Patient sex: M
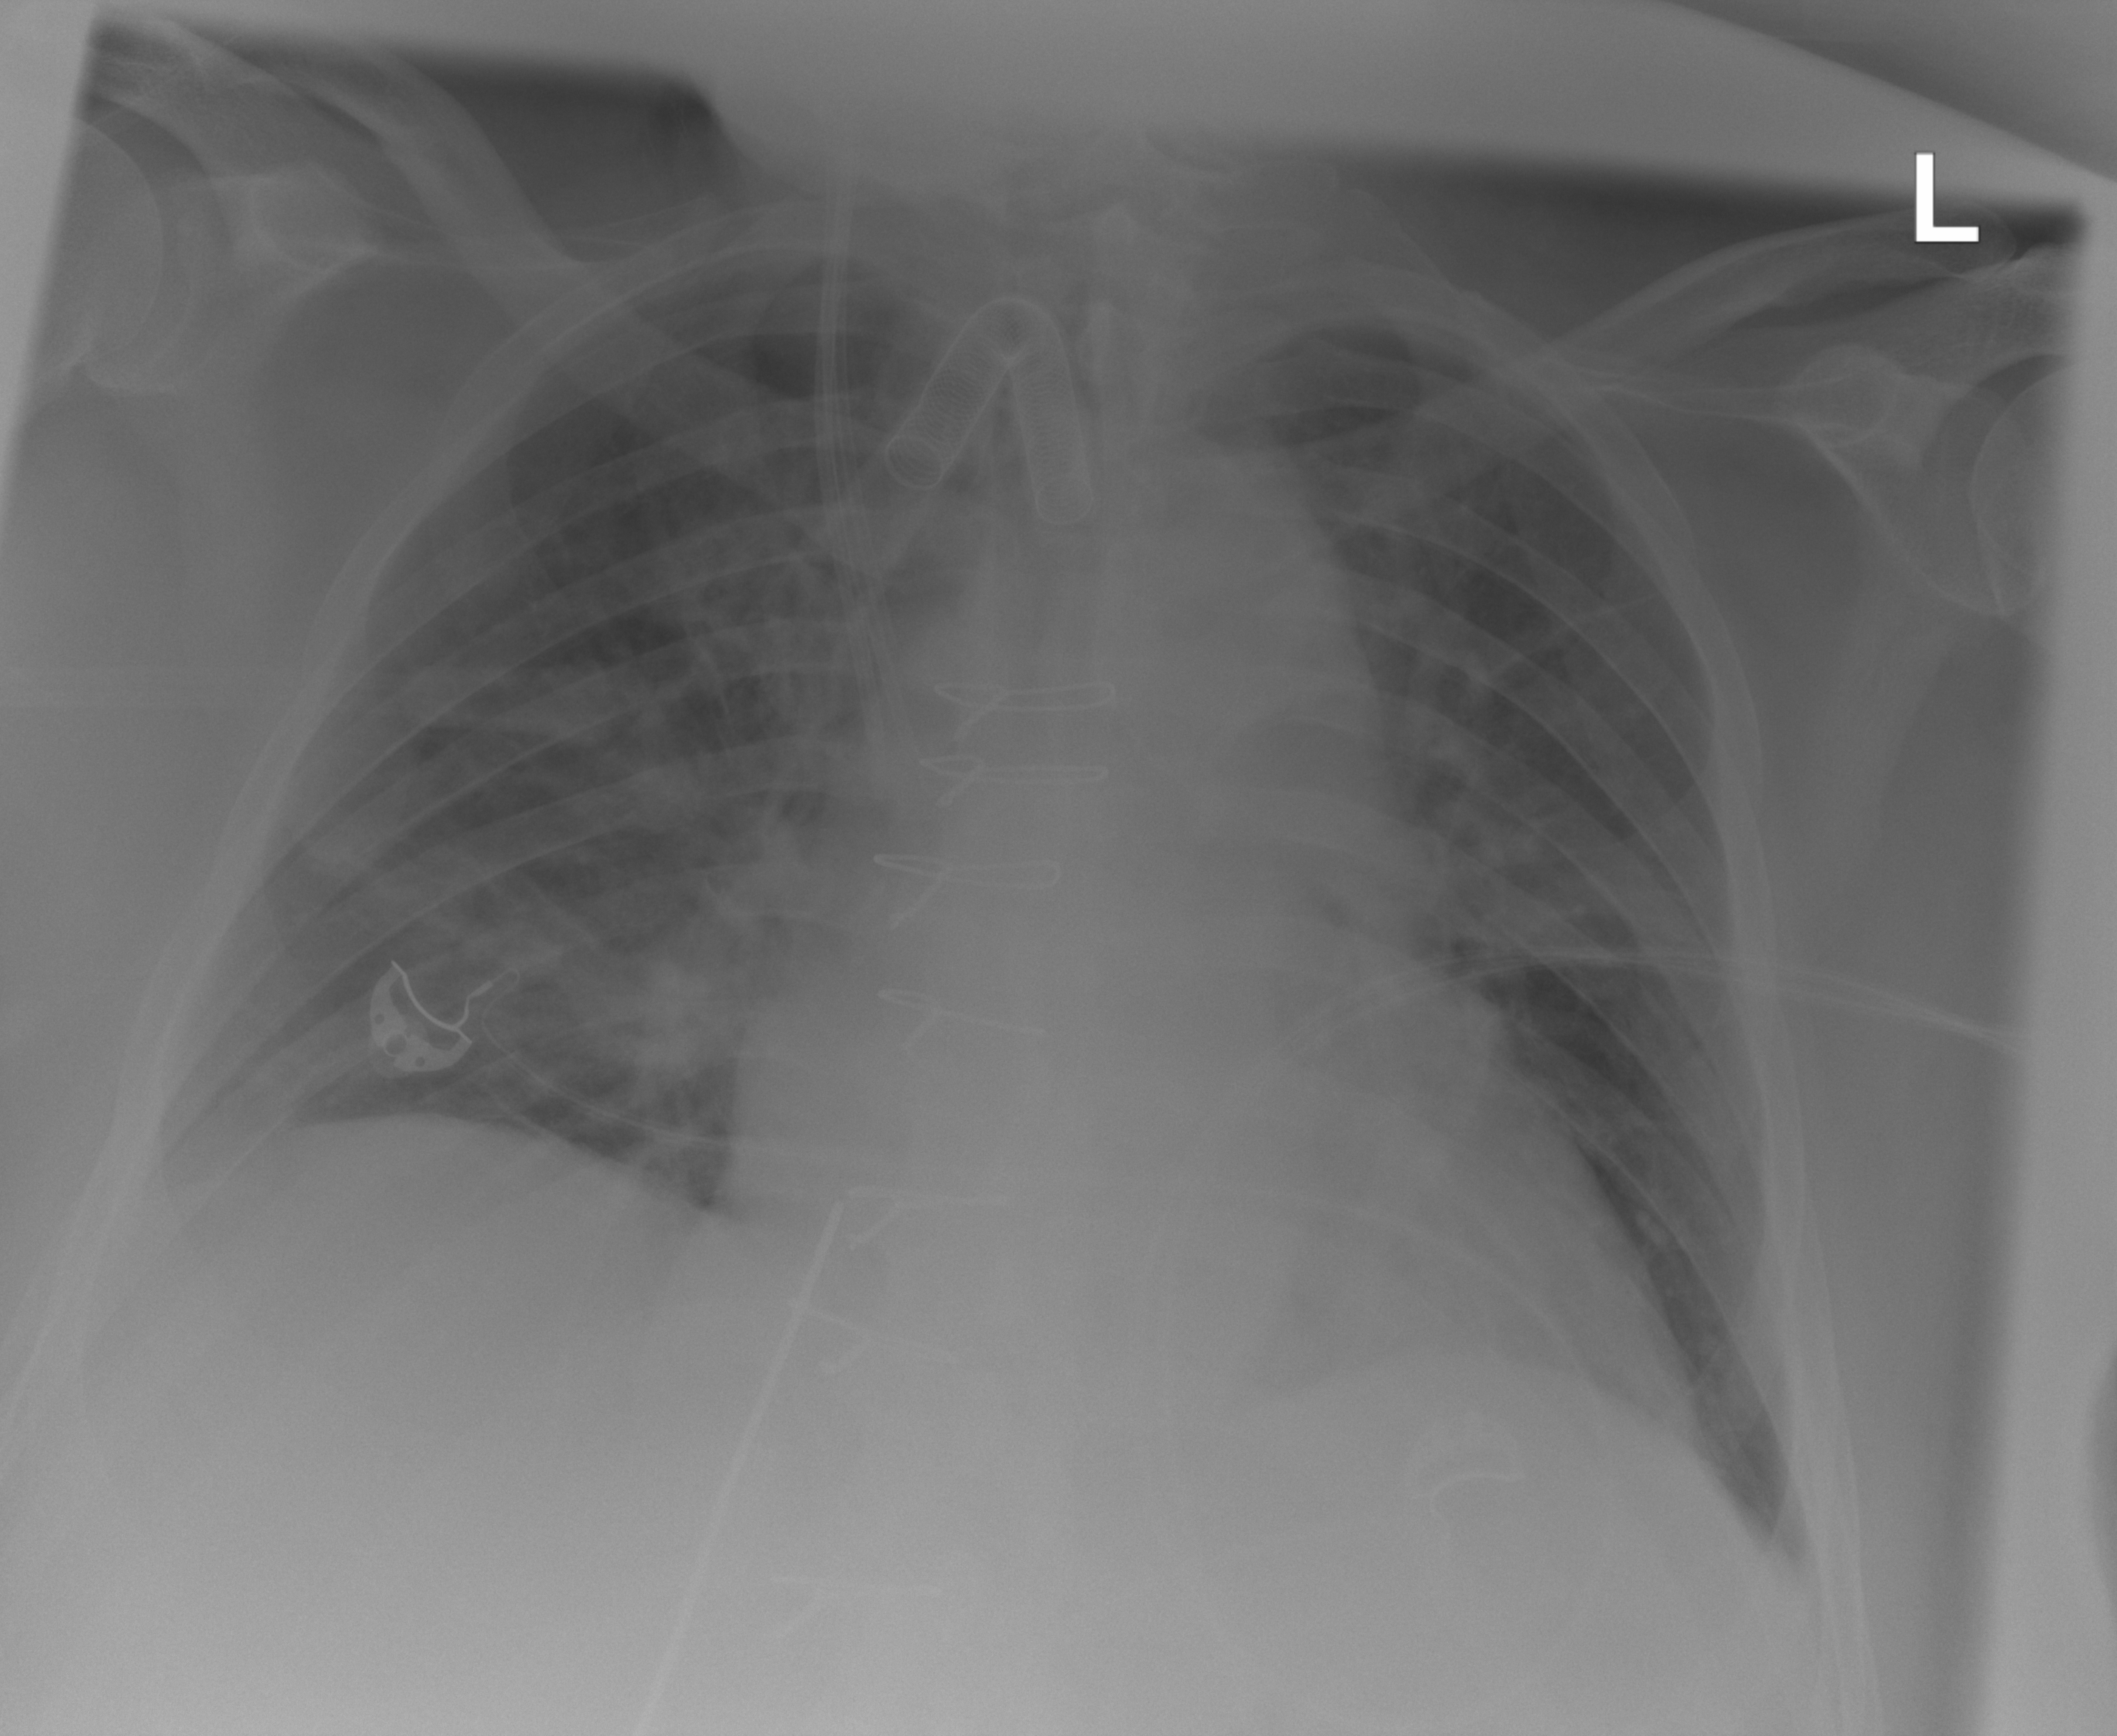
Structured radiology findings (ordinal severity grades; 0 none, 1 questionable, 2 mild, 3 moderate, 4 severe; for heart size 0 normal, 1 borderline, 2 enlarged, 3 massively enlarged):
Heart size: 2
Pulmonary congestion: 2
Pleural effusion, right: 0
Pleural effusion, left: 0
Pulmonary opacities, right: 0
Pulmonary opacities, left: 0
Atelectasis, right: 0
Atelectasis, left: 0